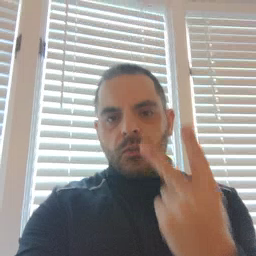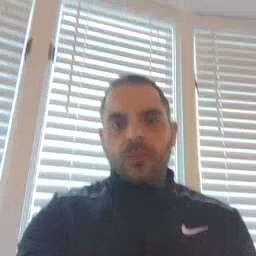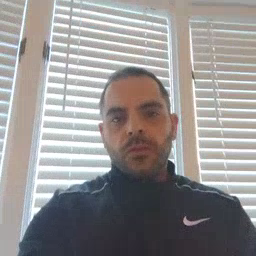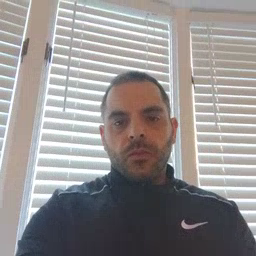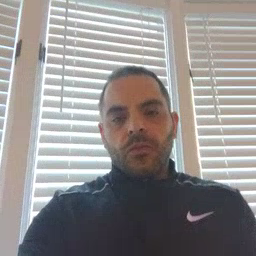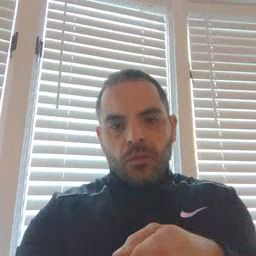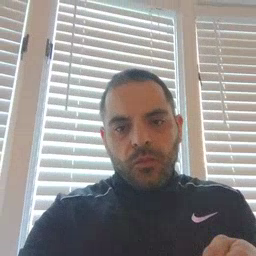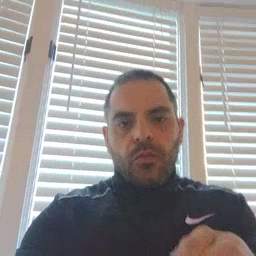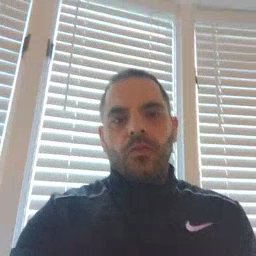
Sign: vacuum